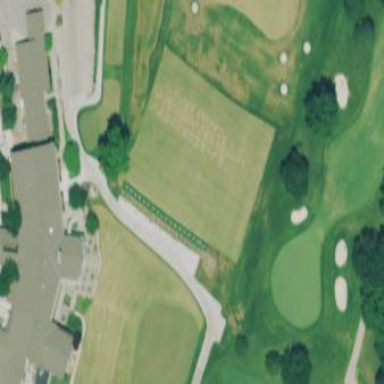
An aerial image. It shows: Golf tee.